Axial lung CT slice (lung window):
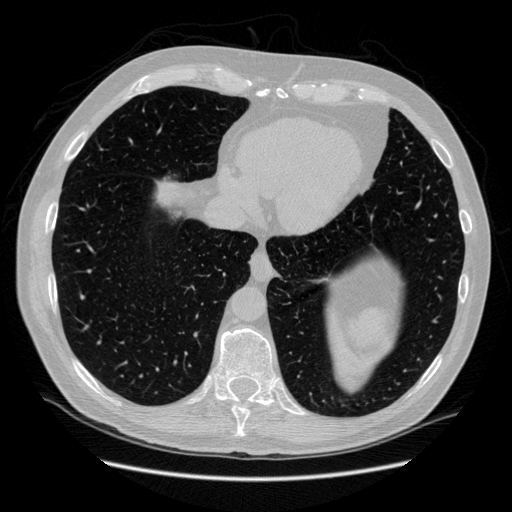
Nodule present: no